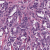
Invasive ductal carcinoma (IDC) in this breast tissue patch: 1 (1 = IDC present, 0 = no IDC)